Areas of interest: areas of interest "Fishing Garden"
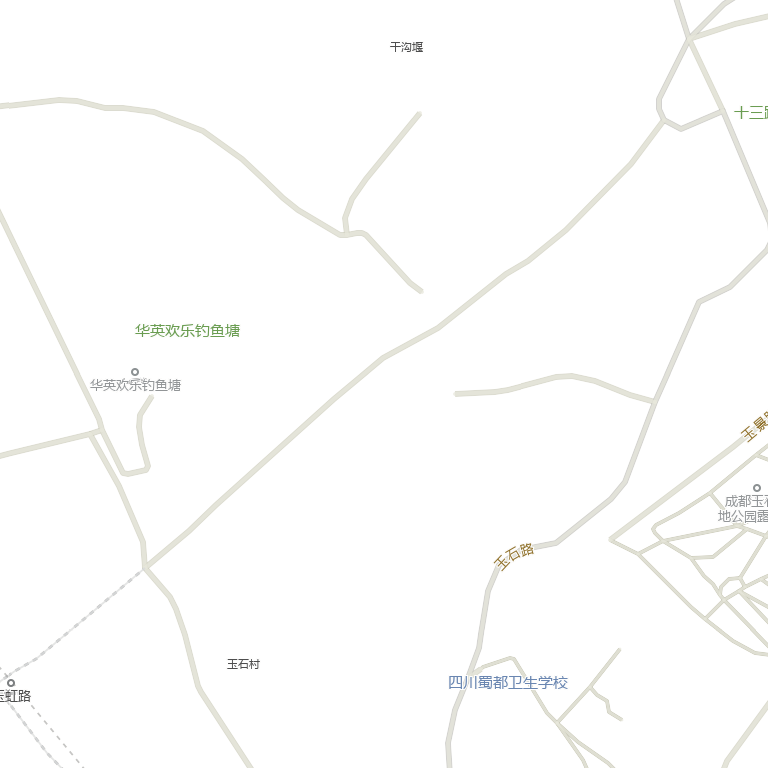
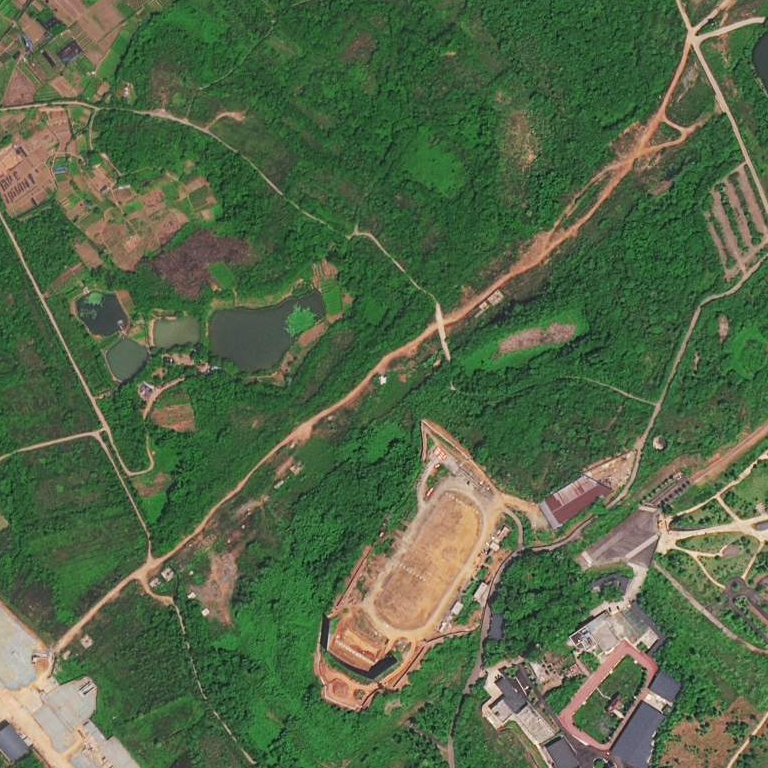